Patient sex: M
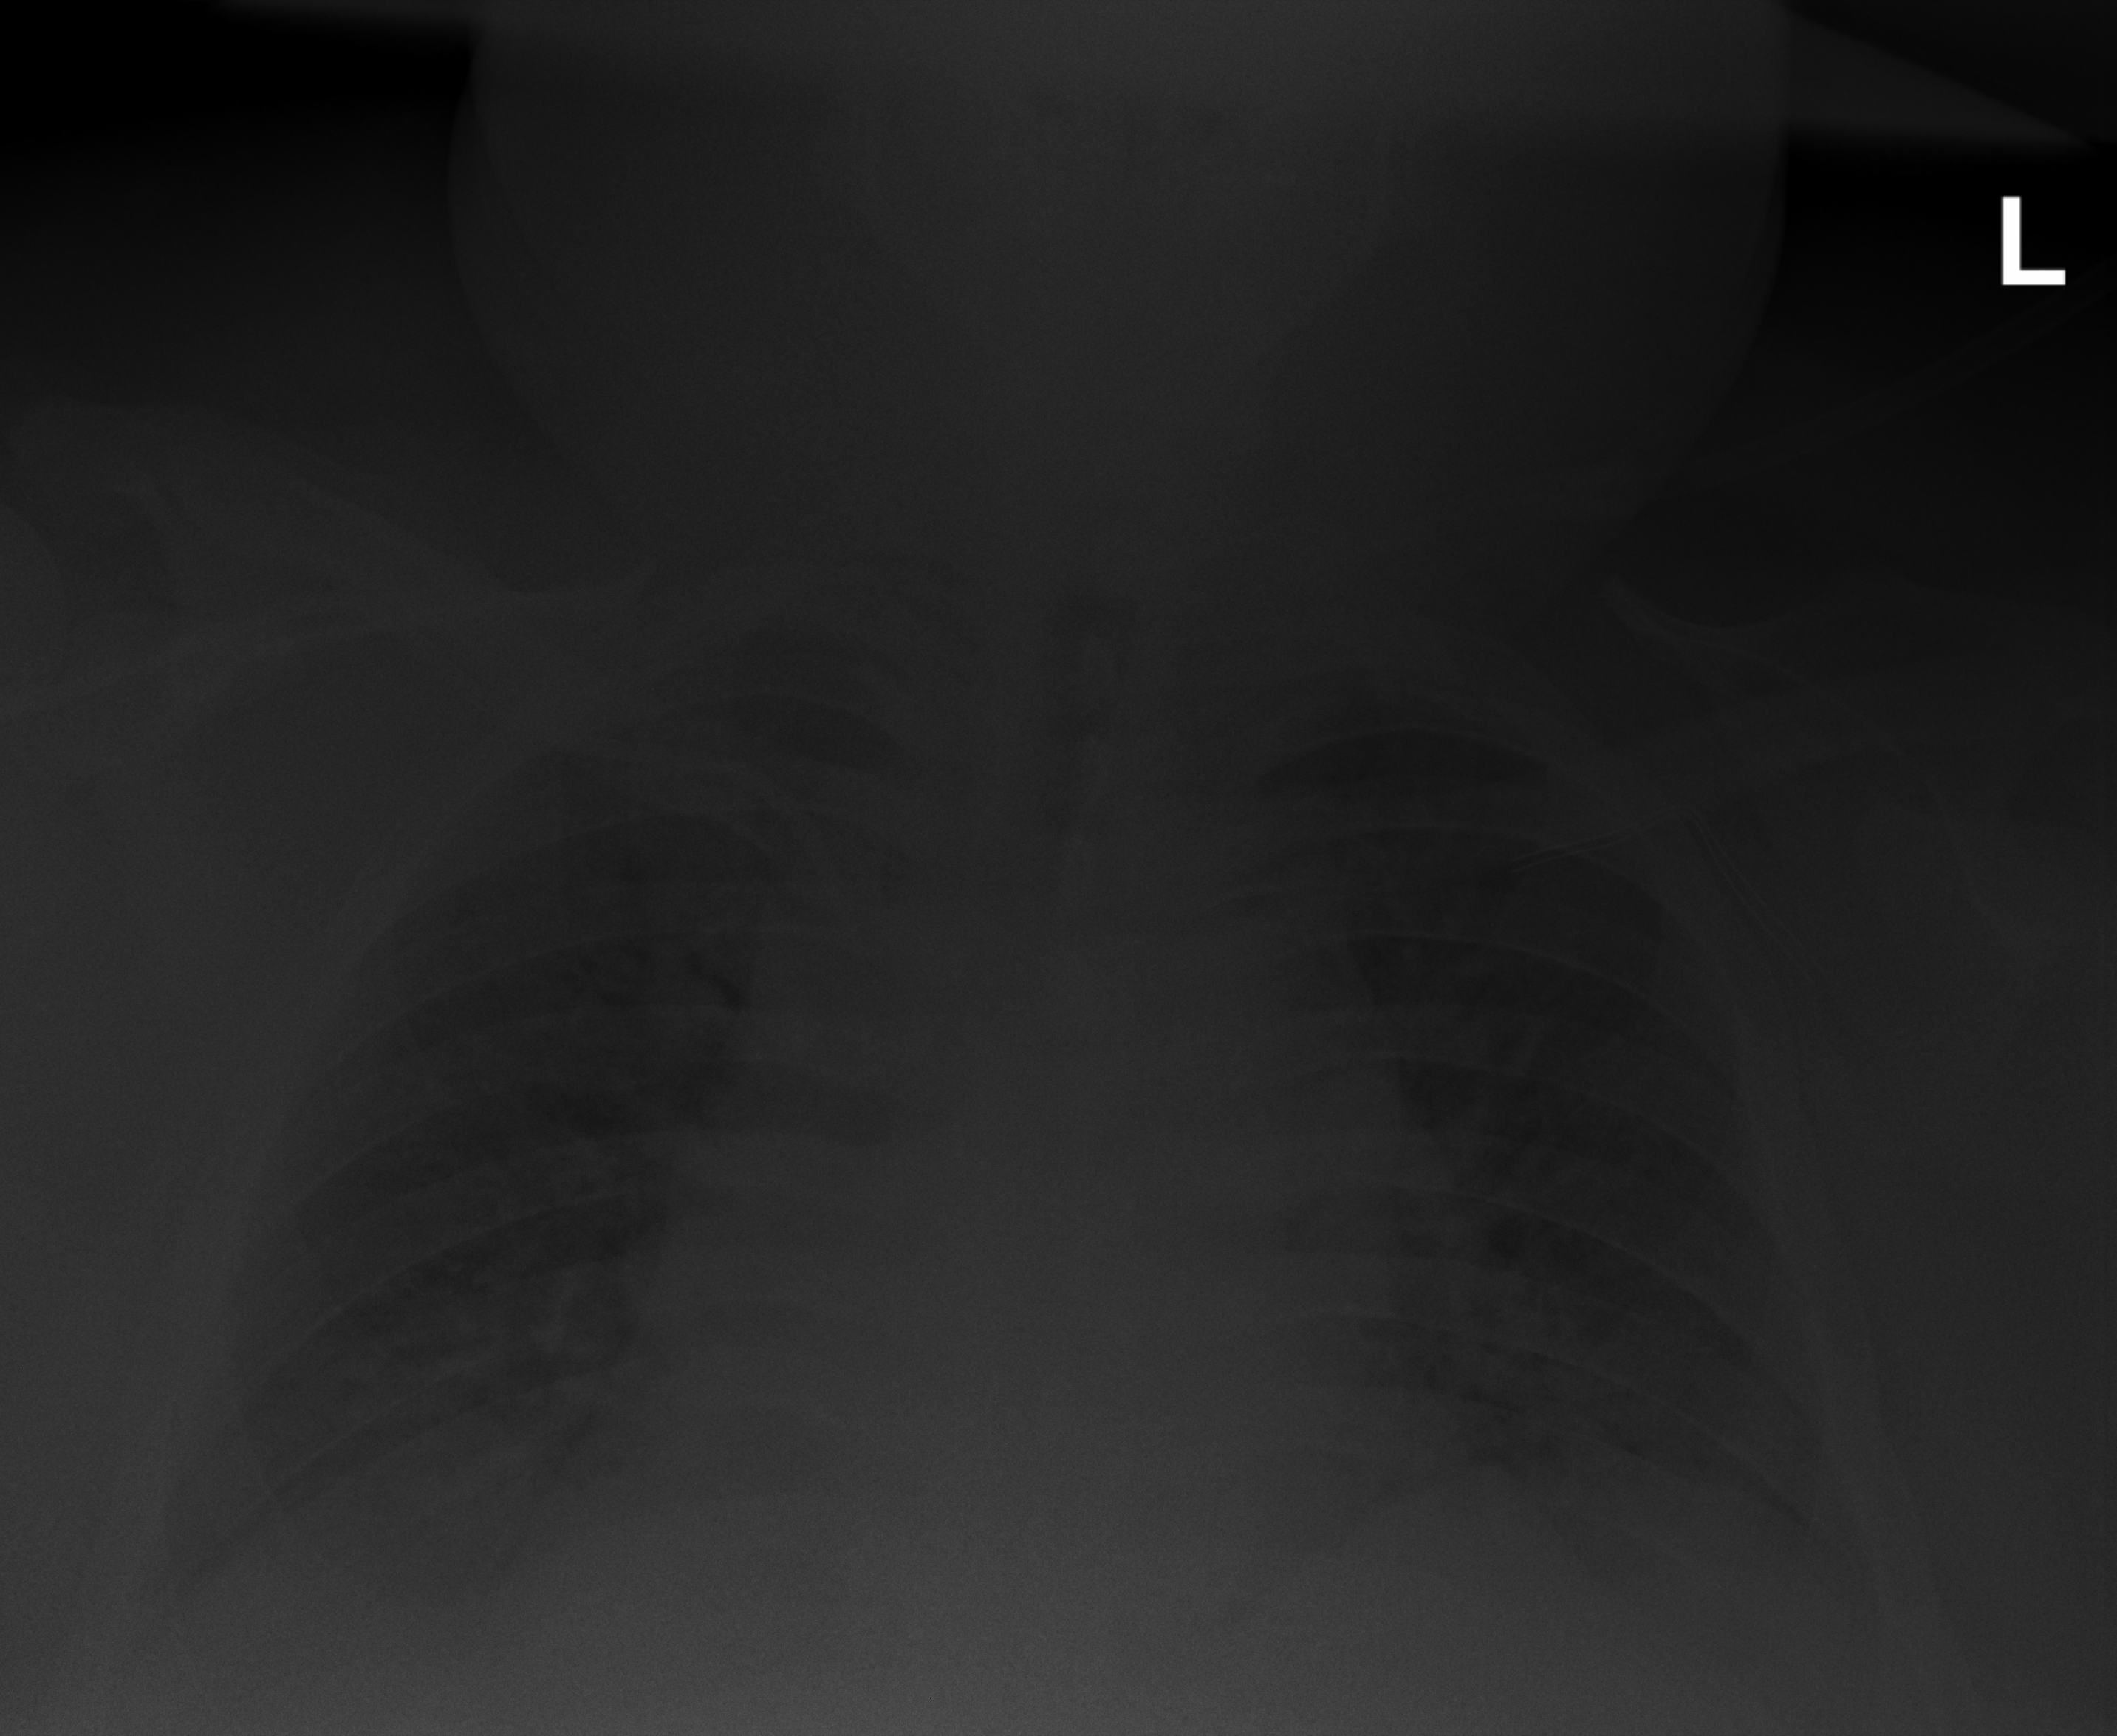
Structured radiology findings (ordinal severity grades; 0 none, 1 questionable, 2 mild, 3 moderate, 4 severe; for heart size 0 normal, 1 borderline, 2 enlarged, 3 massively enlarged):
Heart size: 2
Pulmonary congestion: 2
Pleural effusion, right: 1
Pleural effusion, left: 1
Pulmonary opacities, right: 0
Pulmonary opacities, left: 0
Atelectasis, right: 2
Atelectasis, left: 2